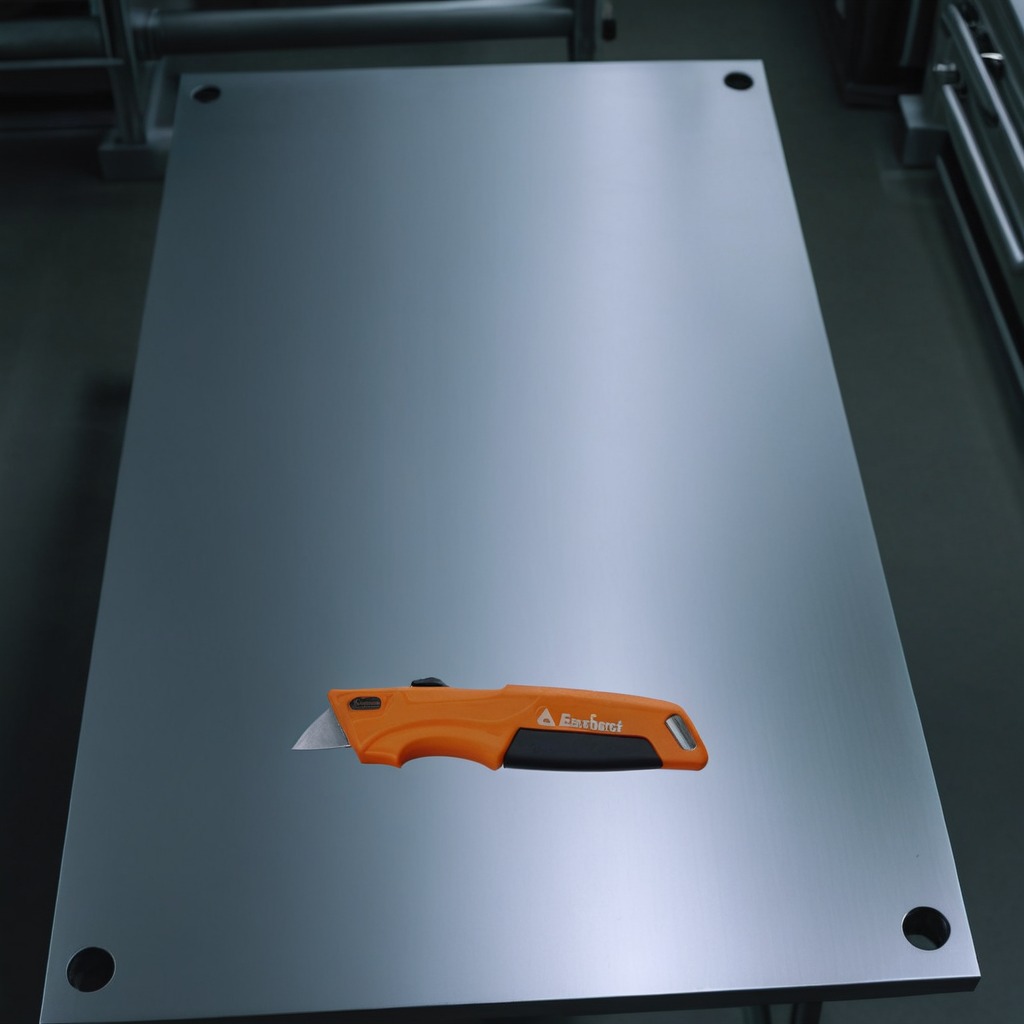
A utility knife lies on the metal table in a machine shop under fluorescent lights.